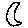
Label: moon